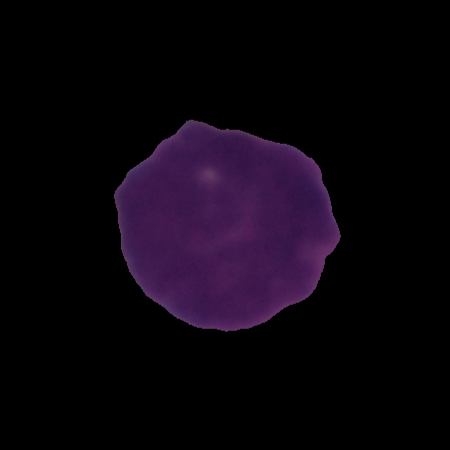
Label: cancer